Interaction volume radius: 5 \u00c5
Interaction volume height: 20 \u00c5
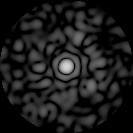
Disorder parameter: 0.7927